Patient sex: M
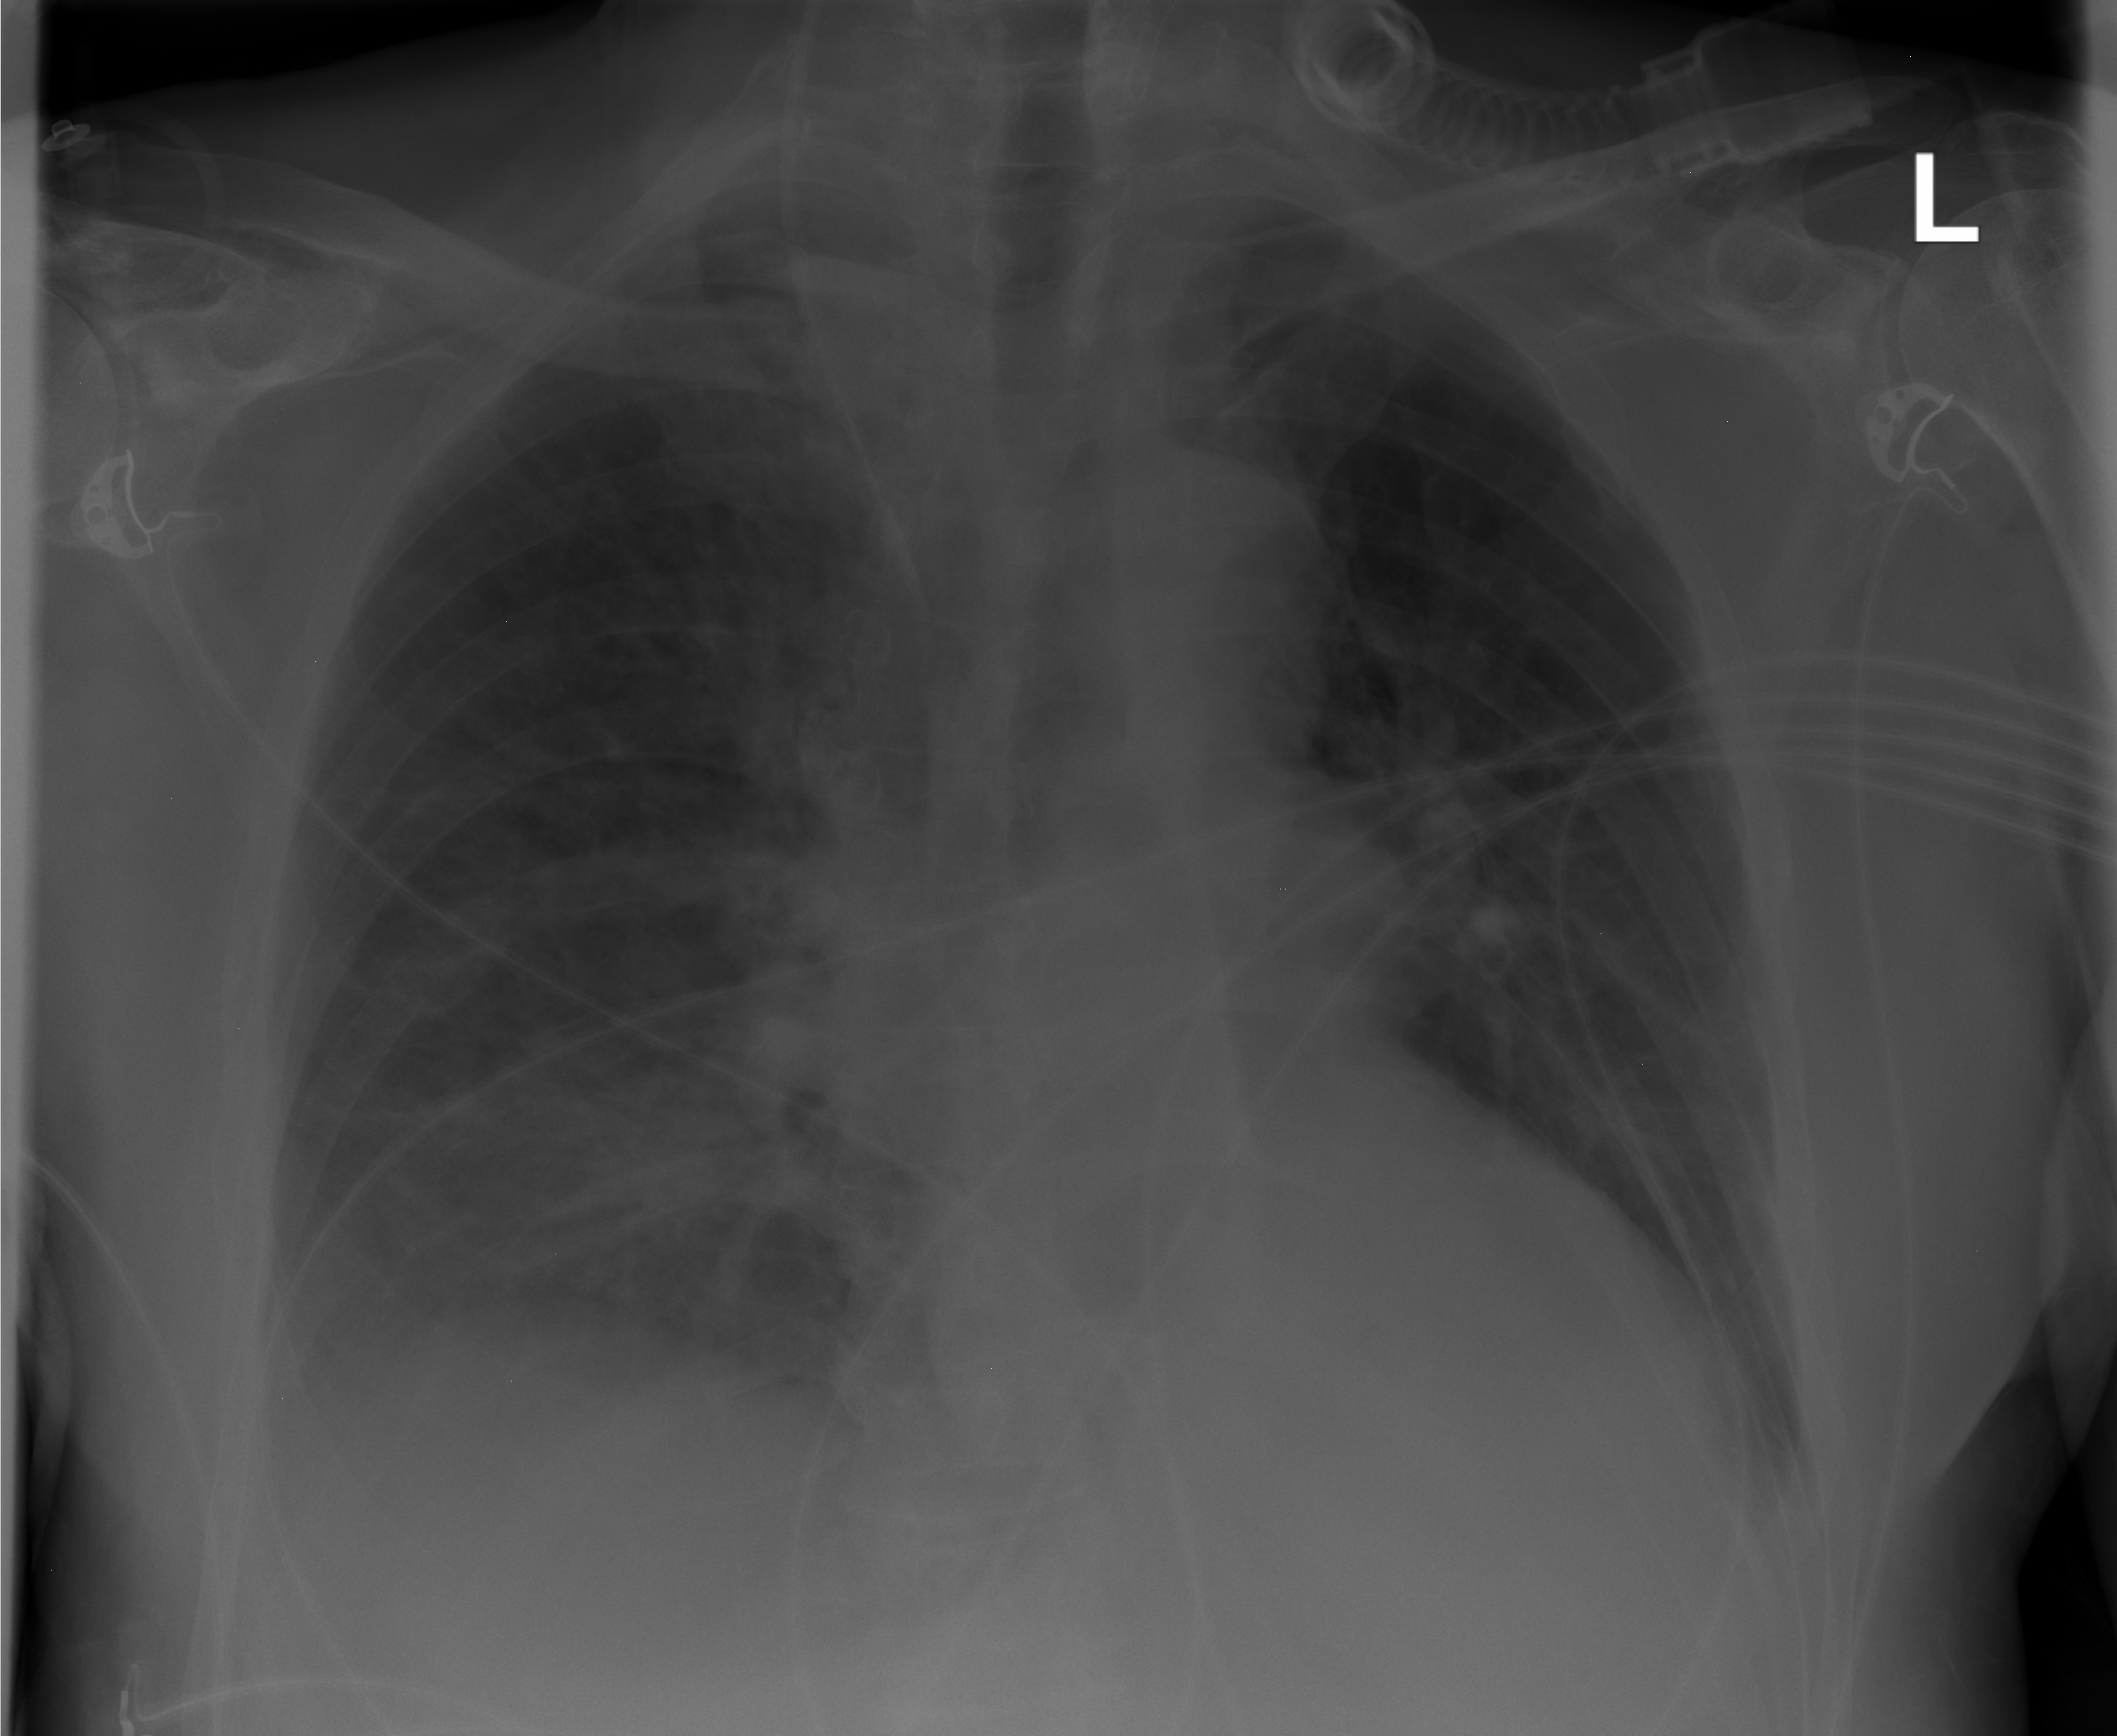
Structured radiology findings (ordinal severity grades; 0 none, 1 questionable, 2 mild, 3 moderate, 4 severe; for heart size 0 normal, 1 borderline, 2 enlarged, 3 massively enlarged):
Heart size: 0
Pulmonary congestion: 1
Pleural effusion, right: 2
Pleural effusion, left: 0
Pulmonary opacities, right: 0
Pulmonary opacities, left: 0
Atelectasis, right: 2
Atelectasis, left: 2